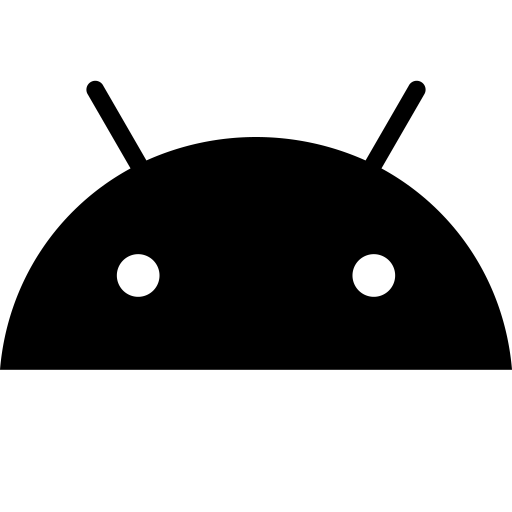
Tags: icon, FontAwesome, fa-icon, brand, android